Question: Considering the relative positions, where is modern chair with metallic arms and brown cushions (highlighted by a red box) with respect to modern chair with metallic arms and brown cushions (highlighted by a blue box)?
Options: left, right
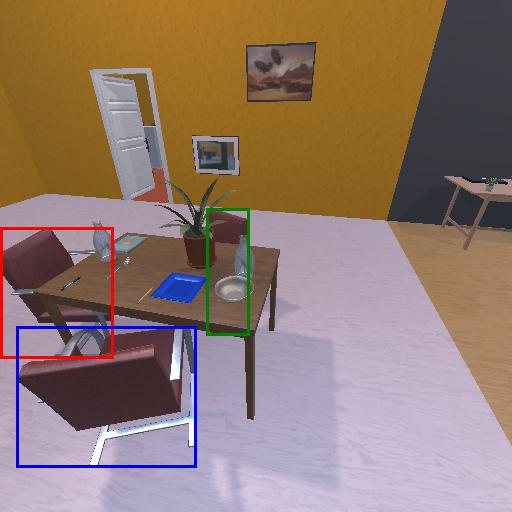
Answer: left